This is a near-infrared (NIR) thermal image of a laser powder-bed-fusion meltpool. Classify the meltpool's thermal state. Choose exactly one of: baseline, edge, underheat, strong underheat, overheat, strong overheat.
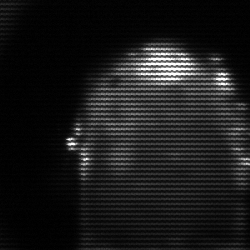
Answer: baseline